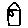
Label: house